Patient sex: M
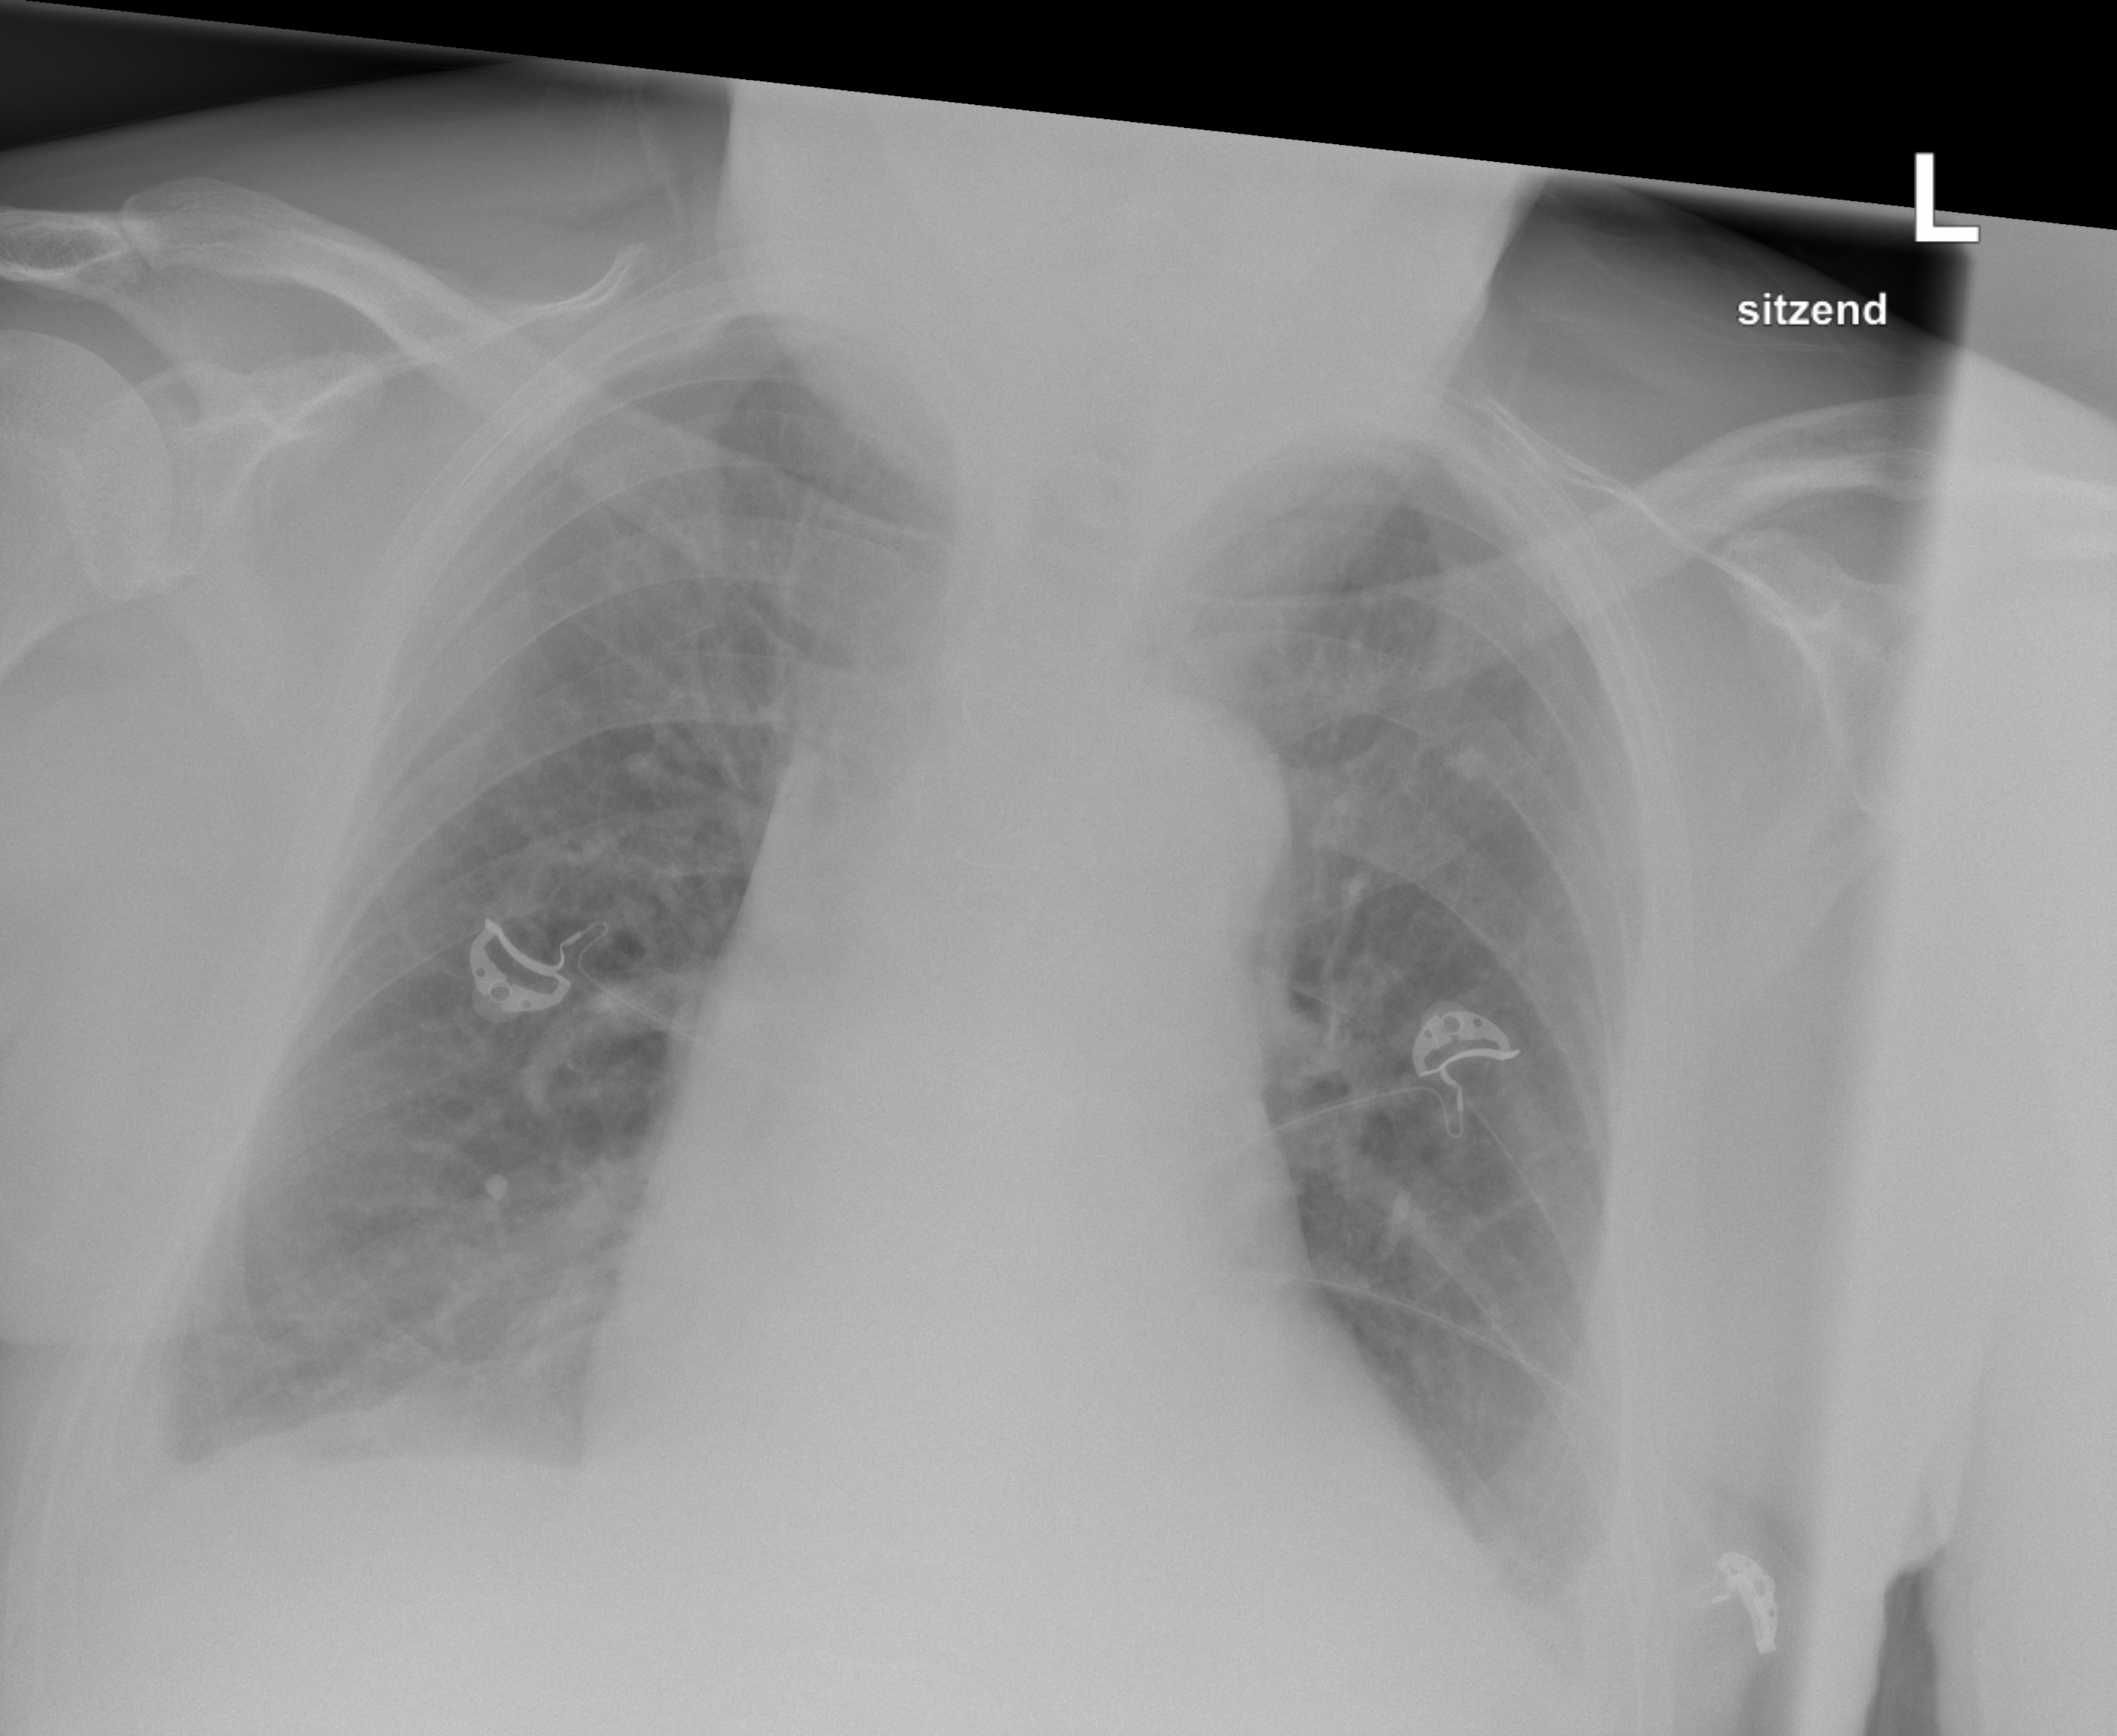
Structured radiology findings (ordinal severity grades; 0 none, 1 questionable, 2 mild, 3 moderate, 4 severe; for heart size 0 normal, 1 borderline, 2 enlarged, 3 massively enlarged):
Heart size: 2
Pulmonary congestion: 2
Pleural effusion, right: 2
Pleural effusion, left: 2
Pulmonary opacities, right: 1
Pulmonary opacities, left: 0
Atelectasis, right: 2
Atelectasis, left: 2